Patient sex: M
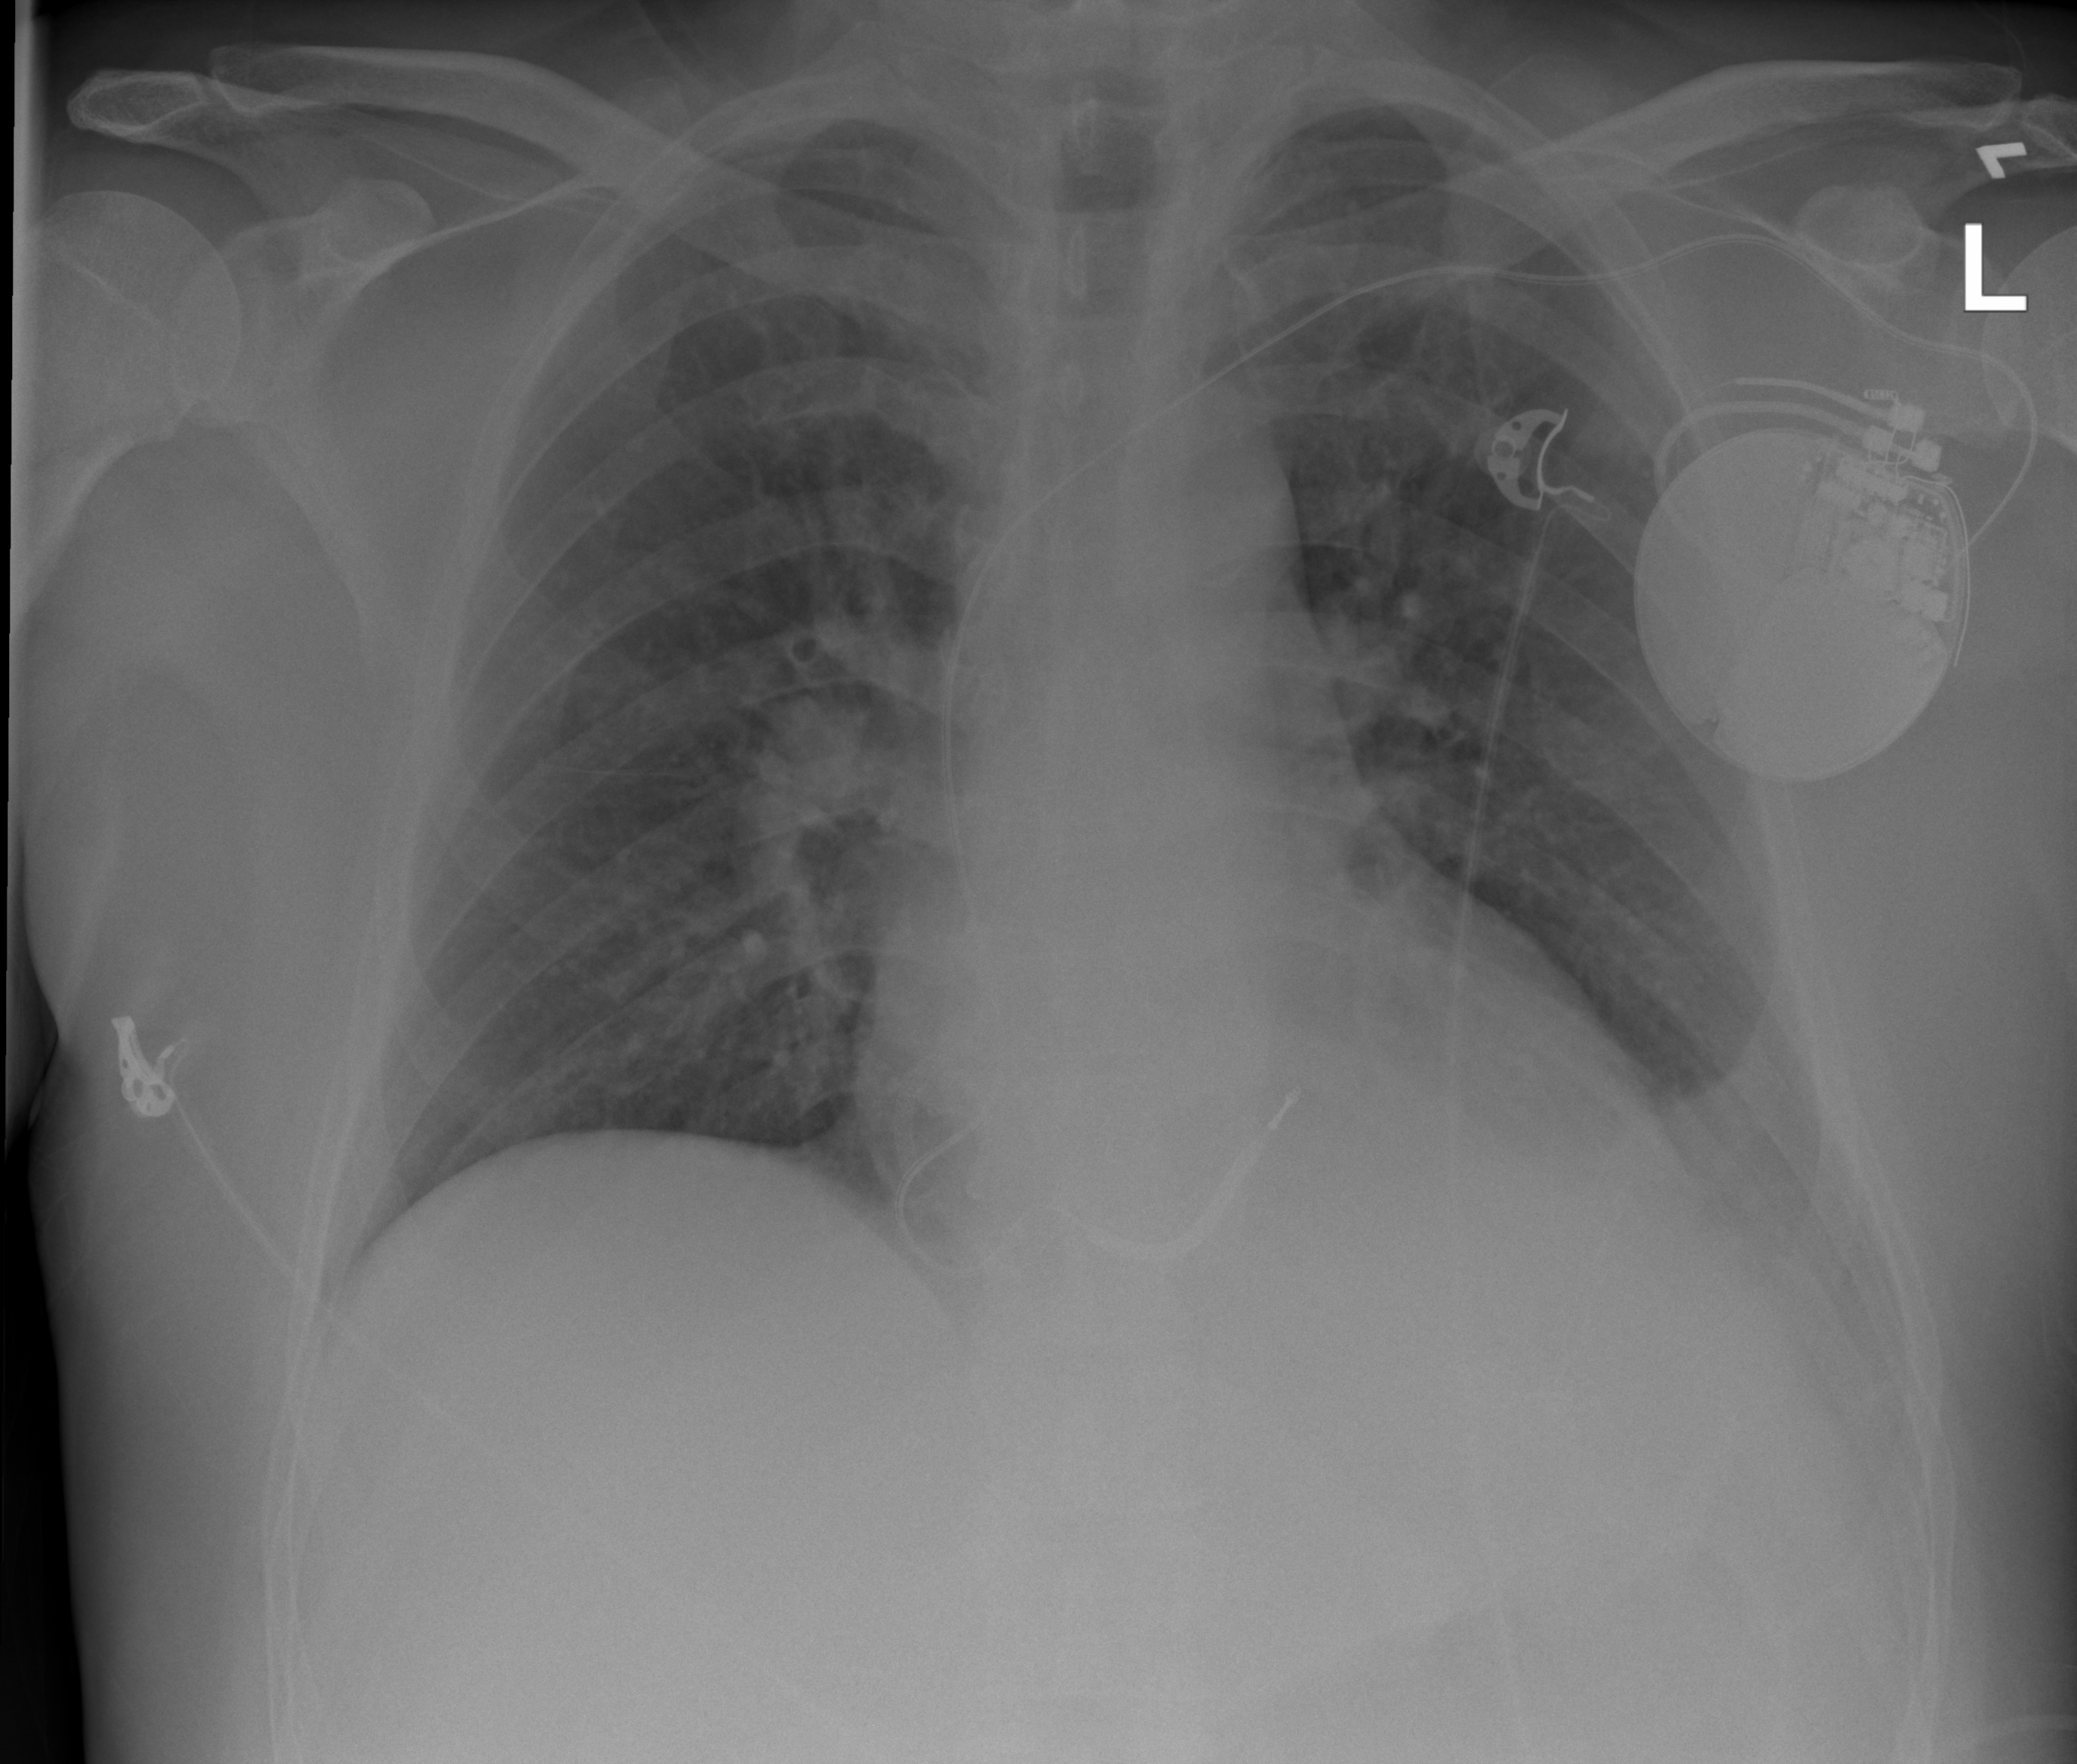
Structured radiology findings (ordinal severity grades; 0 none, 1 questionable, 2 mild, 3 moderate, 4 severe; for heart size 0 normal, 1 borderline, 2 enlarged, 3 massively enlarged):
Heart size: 2
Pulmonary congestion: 2
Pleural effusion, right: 0
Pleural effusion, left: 2
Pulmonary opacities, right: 2
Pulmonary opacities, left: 2
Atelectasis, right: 2
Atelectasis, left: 2